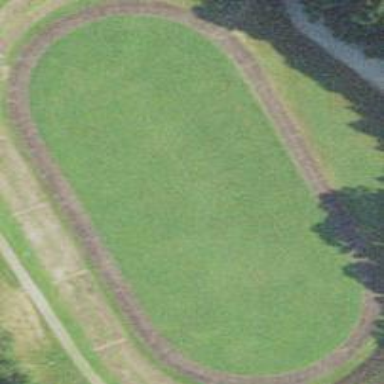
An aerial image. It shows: Track located within leisure land area.